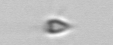
Label: Calciopappus